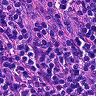
Metastatic tissue present: no